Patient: sex M, age 24
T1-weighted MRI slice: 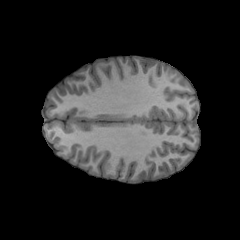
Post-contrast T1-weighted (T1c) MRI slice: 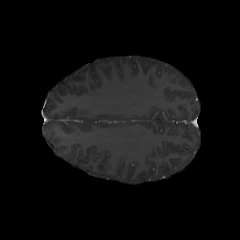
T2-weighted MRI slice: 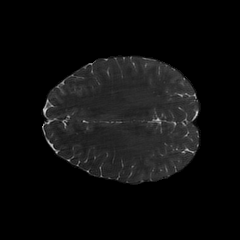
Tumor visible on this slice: no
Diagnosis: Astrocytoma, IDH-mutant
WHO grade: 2